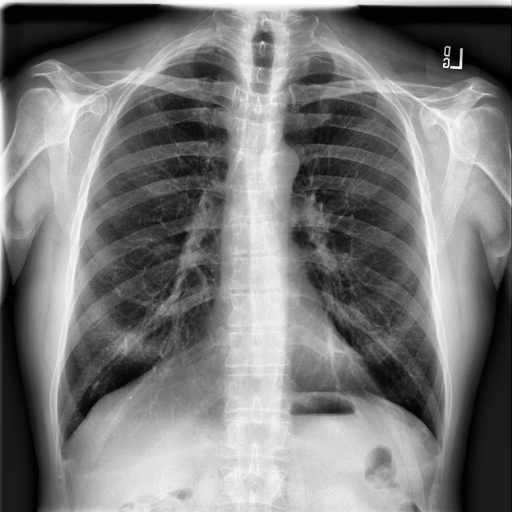
Finding: NORMAL